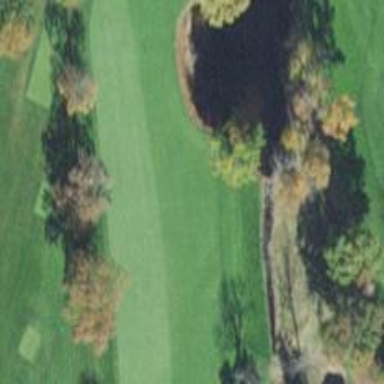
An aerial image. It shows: Golf fairway surrounded by grass.